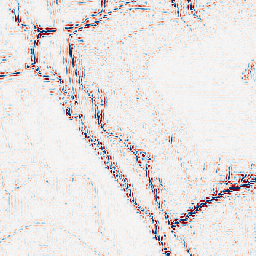
Category: wavelet
Decomposition family: wavelet_dwt
Decomposition parameters: wavelet: db2
level: 2
Upsampling method: linear_exact
Upsampling parameters: scale: 2
Upsampling scale: 2